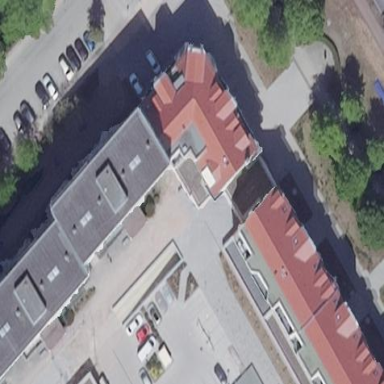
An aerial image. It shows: White building.